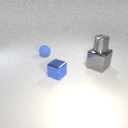
small blue metal cube in front of large gray metal cube